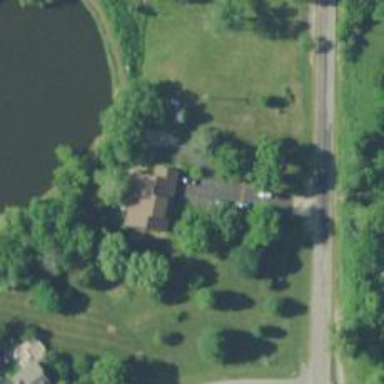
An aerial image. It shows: Driveway.